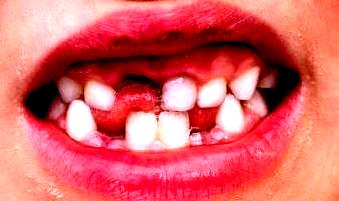
Condition: hypodontia